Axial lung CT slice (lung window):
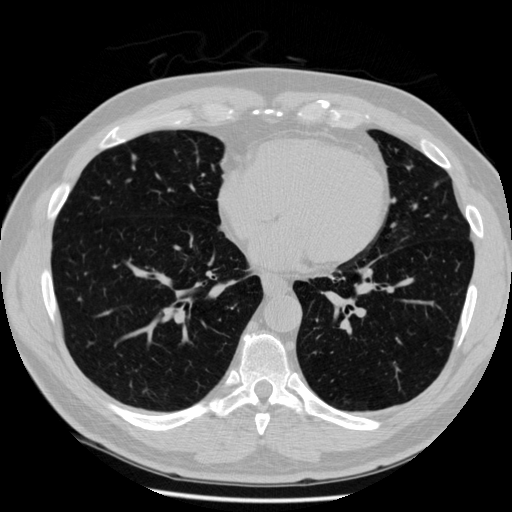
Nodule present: no